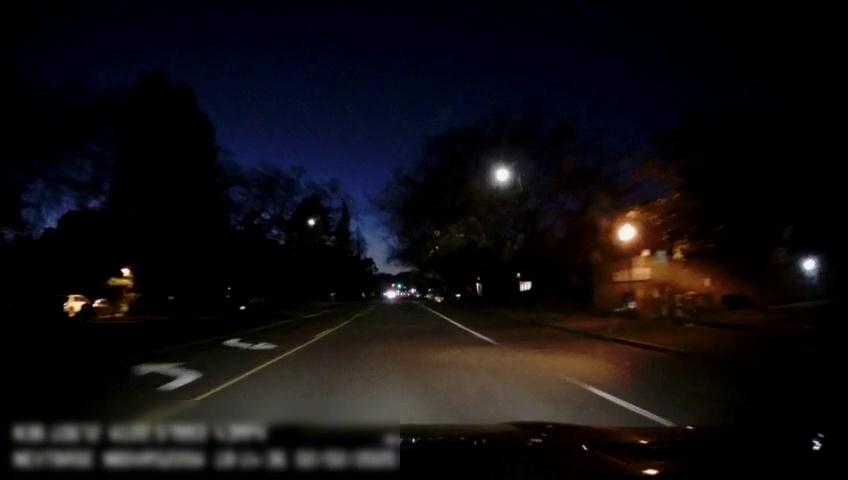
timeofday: Night
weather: Other
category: Drivable Space
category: Vehicles | Van
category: Vehicles | Car
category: Vehicles | SUV
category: Vehicles | Car
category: Lanes | Opposite Lane
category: Lanes | Current Lane
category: Lanes | Current Lane
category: Lanes | Alternate Lane